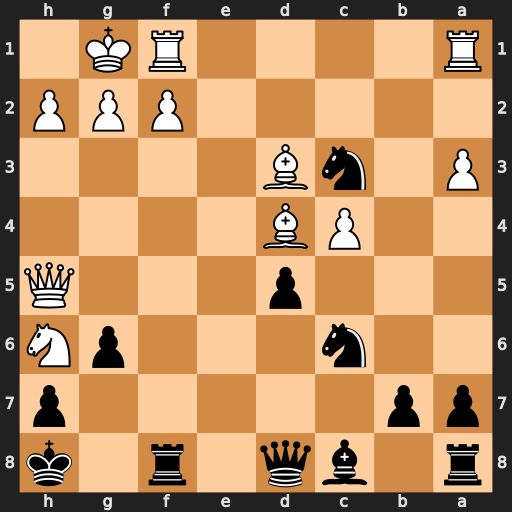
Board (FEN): r1bq1r1k/pp5p/2n3pN/3p3Q/2PB4/P1nB4/5PPP/R4RK1
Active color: b
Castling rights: -
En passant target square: -
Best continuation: Nxd4 Qe5+ Qf6